Question: I'm trying to add 3 buttons to the header of a mobile web-app i am making with jQuery.
I am able to make 2 buttons but as soon as i put the 3rd on the header the first dissapears :/
i tried the answer in this question: <URL>
however for some reason jquery style's will not apply to div tags inside the header.
my header currently has this code:
'''
<div data-role="header">
<div class="ui-btn-left" data-role="controlgroup" data-type="horizontal">
<a href="#" id="homebtn" data-roll="button" data-icon="home" data-iconpos="notext"></a>
<a href="#" id="searchbtn" data-roll="button" data-icon="search" data-iconpos="notext" class="ui-btn-left"></a>
</div>
<h1 id="usr"></h1>
<a href="#" id="profileButton" data-roll="button" data-icon="info">Profile</a>
</div>
'''
and my webpage looks like this:

Does anybody have any ideas why this is happening?
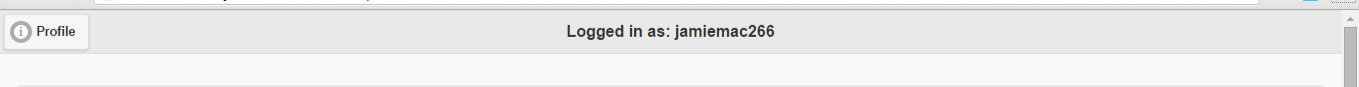
Answer: okay so thanks to @TSV who pointed out i was using "data-roll" not "data-role"
that actually fixed my problem completely :)